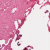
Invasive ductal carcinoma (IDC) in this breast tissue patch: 0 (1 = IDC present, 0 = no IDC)